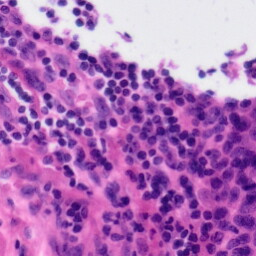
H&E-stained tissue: Tonsil